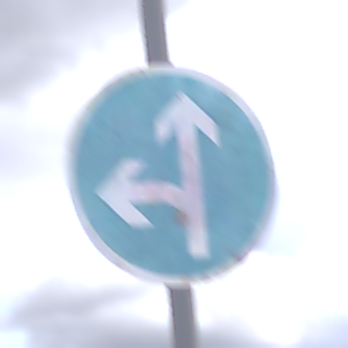
Verkehrszeichen: VorgeschriebeneFahrtrichtungGeradeausOderLinks
Umgebung: Outdoor, Suburban
Tageszeit: MorningAfternoon
Wetter: PartlyCloudy
Licht: Natural
Jahreszeit: NotSpecified
Kontrast: LowContrast